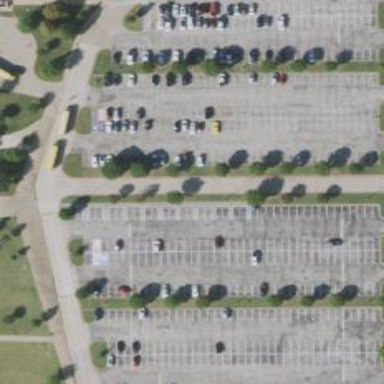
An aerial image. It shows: Parking space is available.